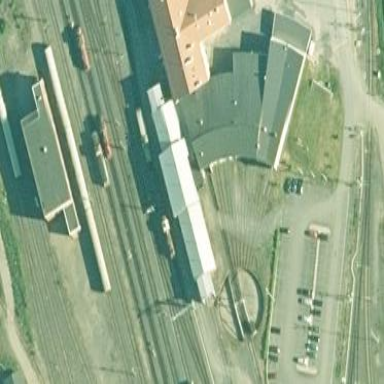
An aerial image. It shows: Building that serves as roundhouse for the railway.